Question: In the image below, my code is on the left and my output is on the right. In the div, I allowed for y-overflow only, and set x-overflow to hidden, and replaced x-overflow with elipses. As you can see, I was able to achieve this result in the output box.
However, If I click in the output box div and highlight the text say the "dddd..." part, and drag to the right, I can see all this empty space to the right of the elipses. That is, I can highlight text and drag, to see the white-space overflow in the div. Is there a way to prevent this from occuring?

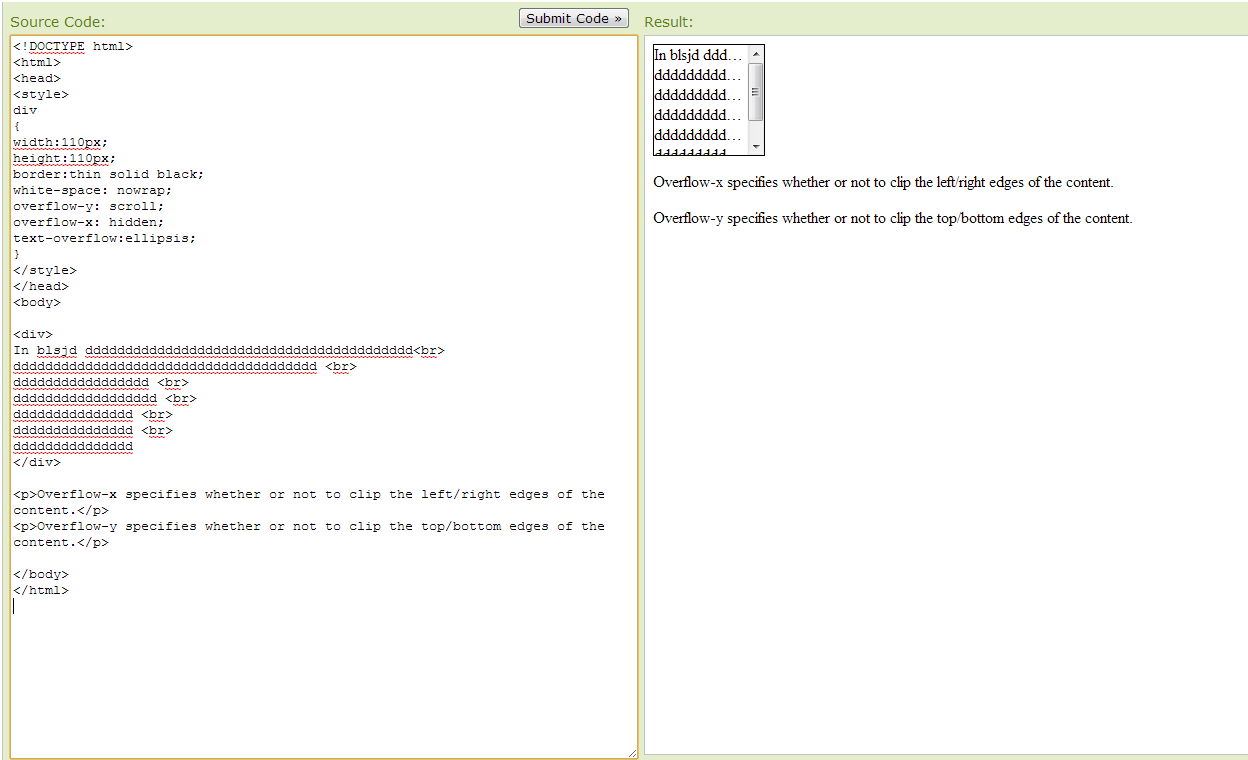
Answer: The reason I can "highlight" the text within the box and "drag" it to the right to see the "x-overflow" is because I was using the browser google chrome. For some reason when I use the browser "firefox" the problem disappears.
(If anyone can suggest how to fix the problem in chrome please post an answer.)